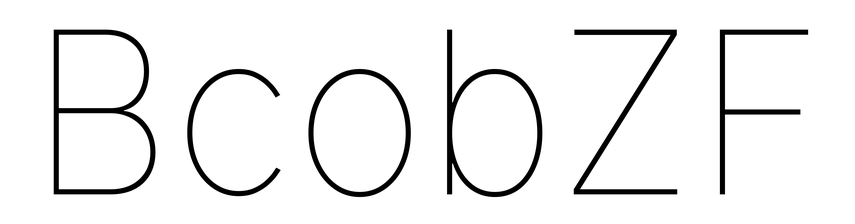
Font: Inter_Thin